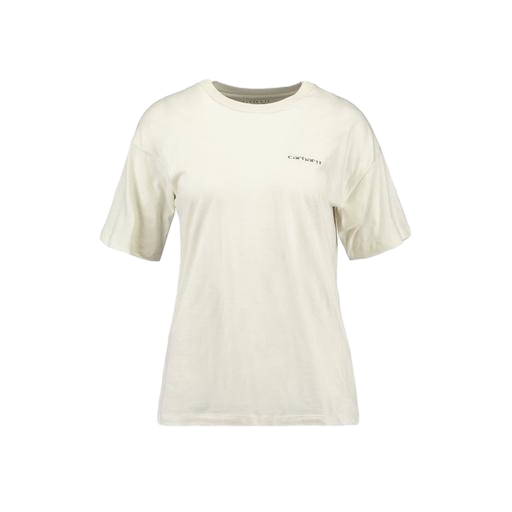
off-white classic t-shirt, cream t-shirt, off-white shirt, white background